Question: I am experiencing a misunderstanding of mechanics of iOS Layout Constraints. See the code I placed inside 'viewDidLoad' listed below.
'''
var btn = UIButton()
btn.setTitle("i am a button", forState: UIControlState.Normal)
btn.setTitleColor(UIColor.blackColor(), forState: UIControlState.Normal)
btn.backgroundColor = UIColor.lightGrayColor()
btn.sizeToFit()
view.addSubview(btn)
view.addConstraint(
NSLayoutConstraint(item: view,
attribute: NSLayoutAttribute.CenterX,
relatedBy: NSLayoutRelation.Equal,
toItem: btn,
attribute: NSLayoutAttribute.CenterX,
multiplier: 1.0,
constant: 0.0))
view.addConstraint(
NSLayoutConstraint(item: view,
attribute: NSLayoutAttribute.CenterY,
relatedBy: NSLayoutRelation.Equal,
toItem: btn,
attribute: NSLayoutAttribute.CenterY,
multiplier: 1.0,
constant: 0.0))
'''
It seems to me my intention is clear. I want to see a button at the center of a device's screen. But I can see only the following picture though.

And I have an output in project's console so scary I cannot understand a thing from it.
> Unable to
simultaneously satisfy constraints. Probably at least one of the
constraints in the following list is one you don't want. Try this: (1)
look at each constraint and try to figure out which you don't expect;
(2) find the code that added the unwanted constraint or constraints
and fix it. (Note: If you're seeing
NSAutoresizingMaskLayoutConstraints that you don't understand, refer
to the documentation for the UIView property
translatesAutoresizingMaskIntoConstraints) (
"",
"",
"",
"
(Names: '|':UIWindow:0x7fd318551080 )>" )Will attempt to recover by breaking constraint
Make a symbolic breakpoint at UIViewAlertForUnsatisfiableConstraints
to catch this in the debugger. The methods in the
UIConstraintBasedLayoutDebugging category on UIView listed in
may also be helpful. 2015-04-28 23:46:04.516
ConsTest[5966:248434] Unable to simultaneously satisfy constraints.
Probably at least one of the constraints in the following list is one
you don't want. Try this: (1) look at each constraint and try to
figure out which you don't expect; (2) find the code that added the
unwanted constraint or constraints and fix it. (Note: If you're seeing
NSAutoresizingMaskLayoutConstraints that you don't understand, refer
to the documentation for the UIView property
translatesAutoresizingMaskIntoConstraints) (
"",
"",
"",
"
(Names: '|':UIWindow:0x7fd318551080 )>" )Will attempt to recover by breaking constraint
Make a symbolic breakpoint at UIViewAlertForUnsatisfiableConstraints
to catch this in the debugger. The methods in the
UIConstraintBasedLayoutDebugging category on UIView listed in
may also be helpful.
Looks like the constraints are treated contradictory and thus ignored at all. I cannot really point out why I can't just create a button and place it at the center . Any relevant instruction is much appreciated.
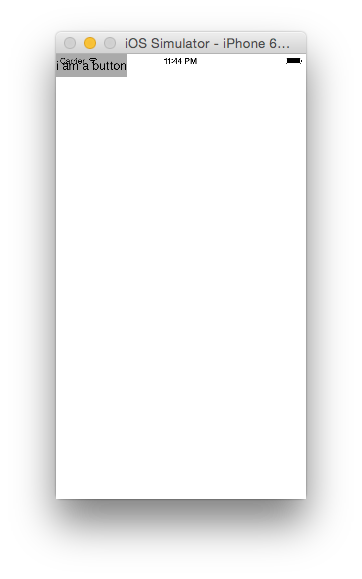
Answer: On your UIButton (btn) set translatesAutoresizingMaskIntoConstraints = false
'''
btn.translatesAutoresizingMaskIntoConstraints = false
'''
Recommended reading: <URL>